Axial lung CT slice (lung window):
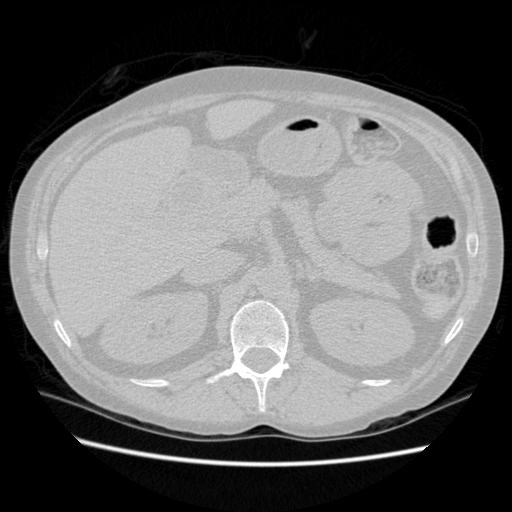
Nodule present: no